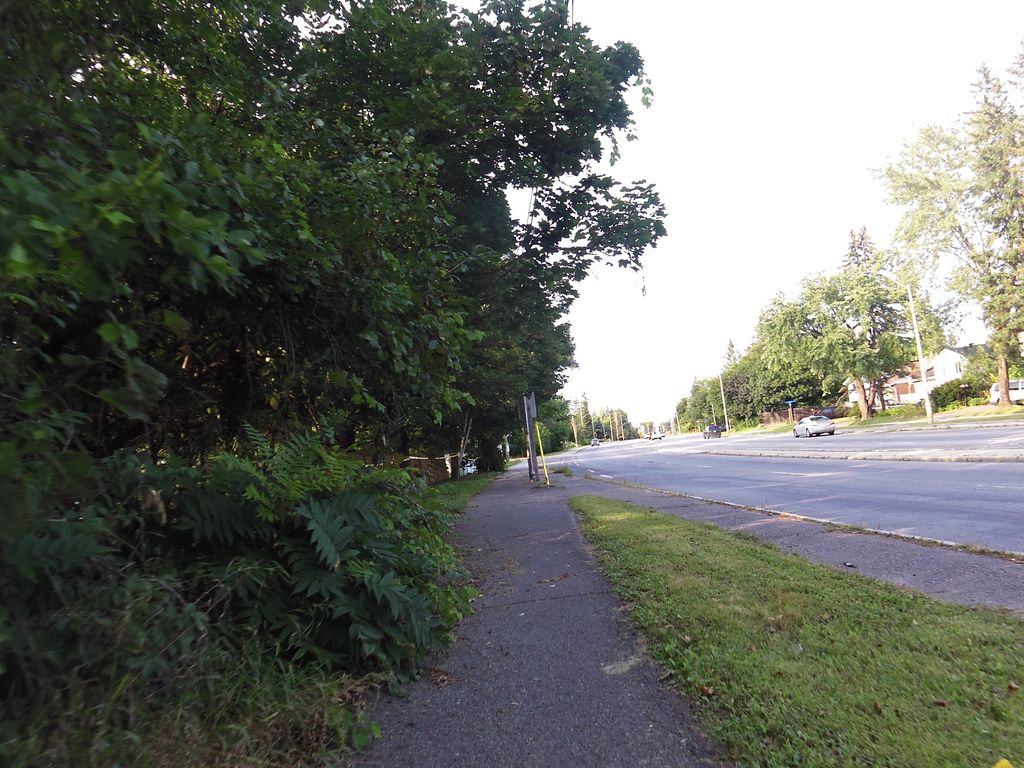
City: ottawa-gatineau